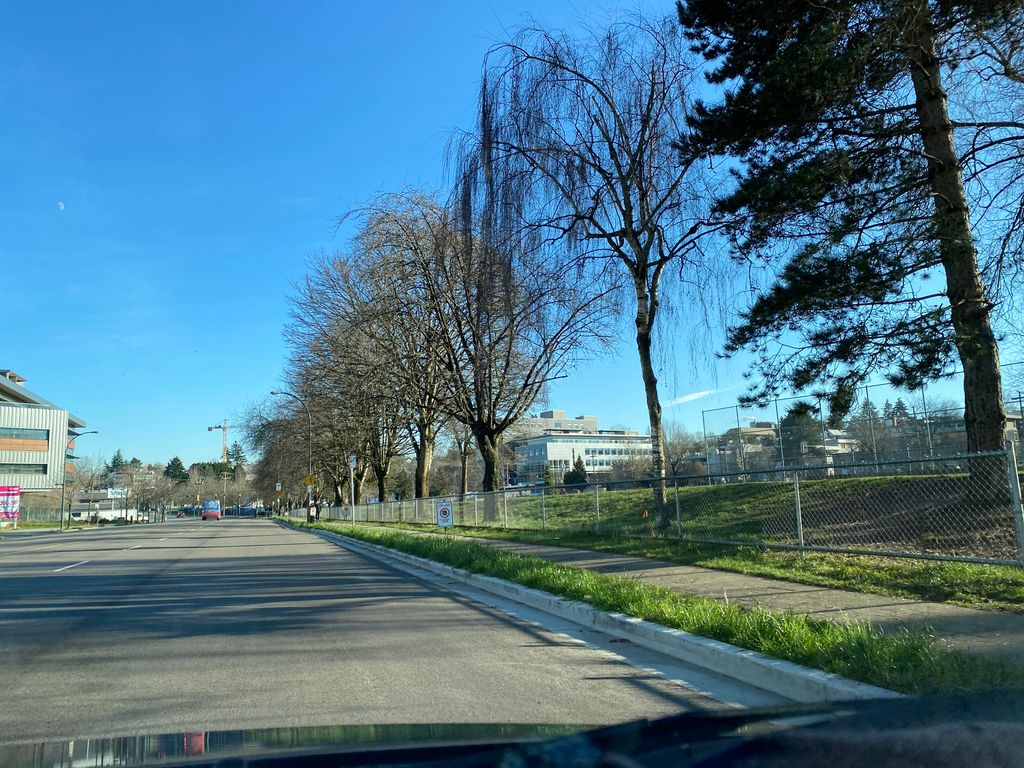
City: vancouver